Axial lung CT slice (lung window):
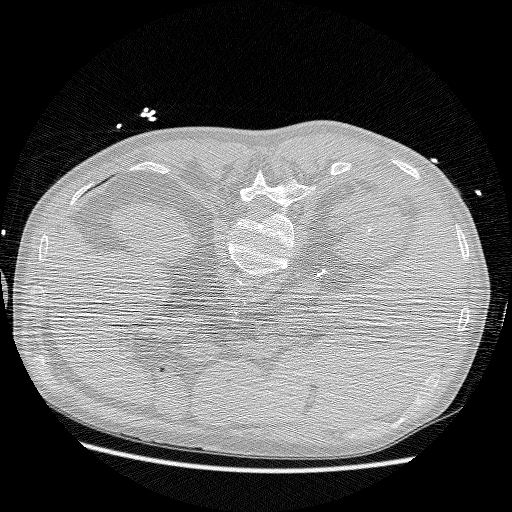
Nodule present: no